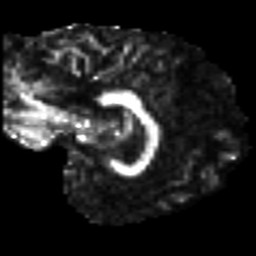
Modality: FA
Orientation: sagittal
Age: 40
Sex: male
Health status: ill
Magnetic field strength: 3 T
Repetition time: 8.4 s
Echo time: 0.0926 s